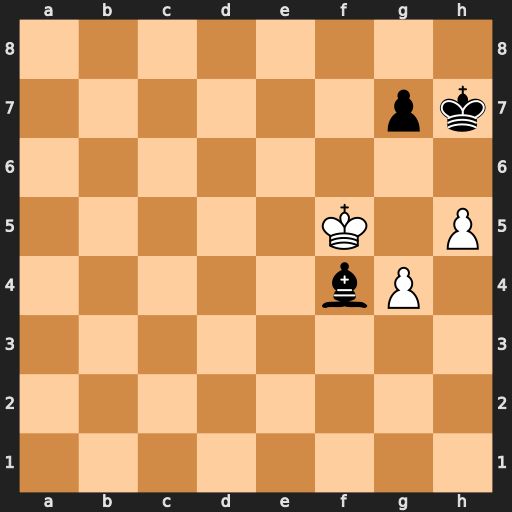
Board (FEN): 8/6pk/8/5K1P/5bP1/8/8/8
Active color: w
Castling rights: -
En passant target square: -
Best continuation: Kxf4 g6 Kg5 gxh5 Kxh5 Kg7 Kg5